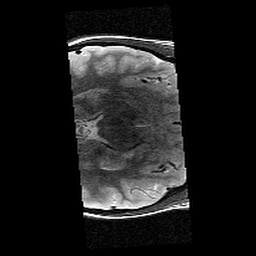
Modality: T2w
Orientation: axial
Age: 12
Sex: female
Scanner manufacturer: siemens
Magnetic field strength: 3 T
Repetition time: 9.23 s
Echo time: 0.067 s